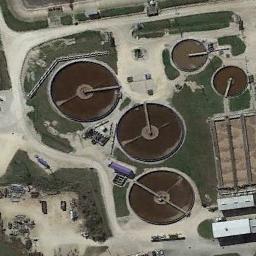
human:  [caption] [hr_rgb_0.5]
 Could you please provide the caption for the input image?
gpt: There are many different sized storage tanks and many and many cars in the factory, And there are large lawns in the factory .

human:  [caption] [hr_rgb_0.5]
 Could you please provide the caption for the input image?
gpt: There are five black storage tanks on the grass .

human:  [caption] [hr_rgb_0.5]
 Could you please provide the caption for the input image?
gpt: There are five storage tanks, Three of which are bigger and the other two smaller .

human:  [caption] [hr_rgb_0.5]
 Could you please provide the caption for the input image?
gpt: There are several buildings beside the storage tanks .

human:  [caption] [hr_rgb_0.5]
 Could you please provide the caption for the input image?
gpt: There are five brown storage tanks of different sizes .